Interaction volume radius: 5 \u00c5
Interaction volume height: 25 \u00c5
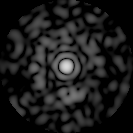
Disorder parameter: 0.8494